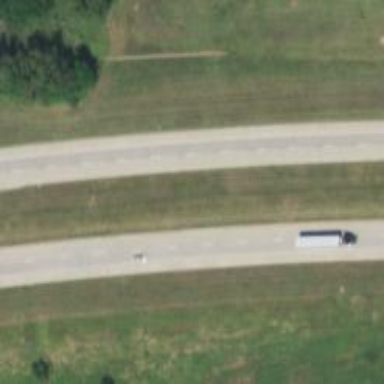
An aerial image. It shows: This image shows trunk highway that functions as expressway.